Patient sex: M
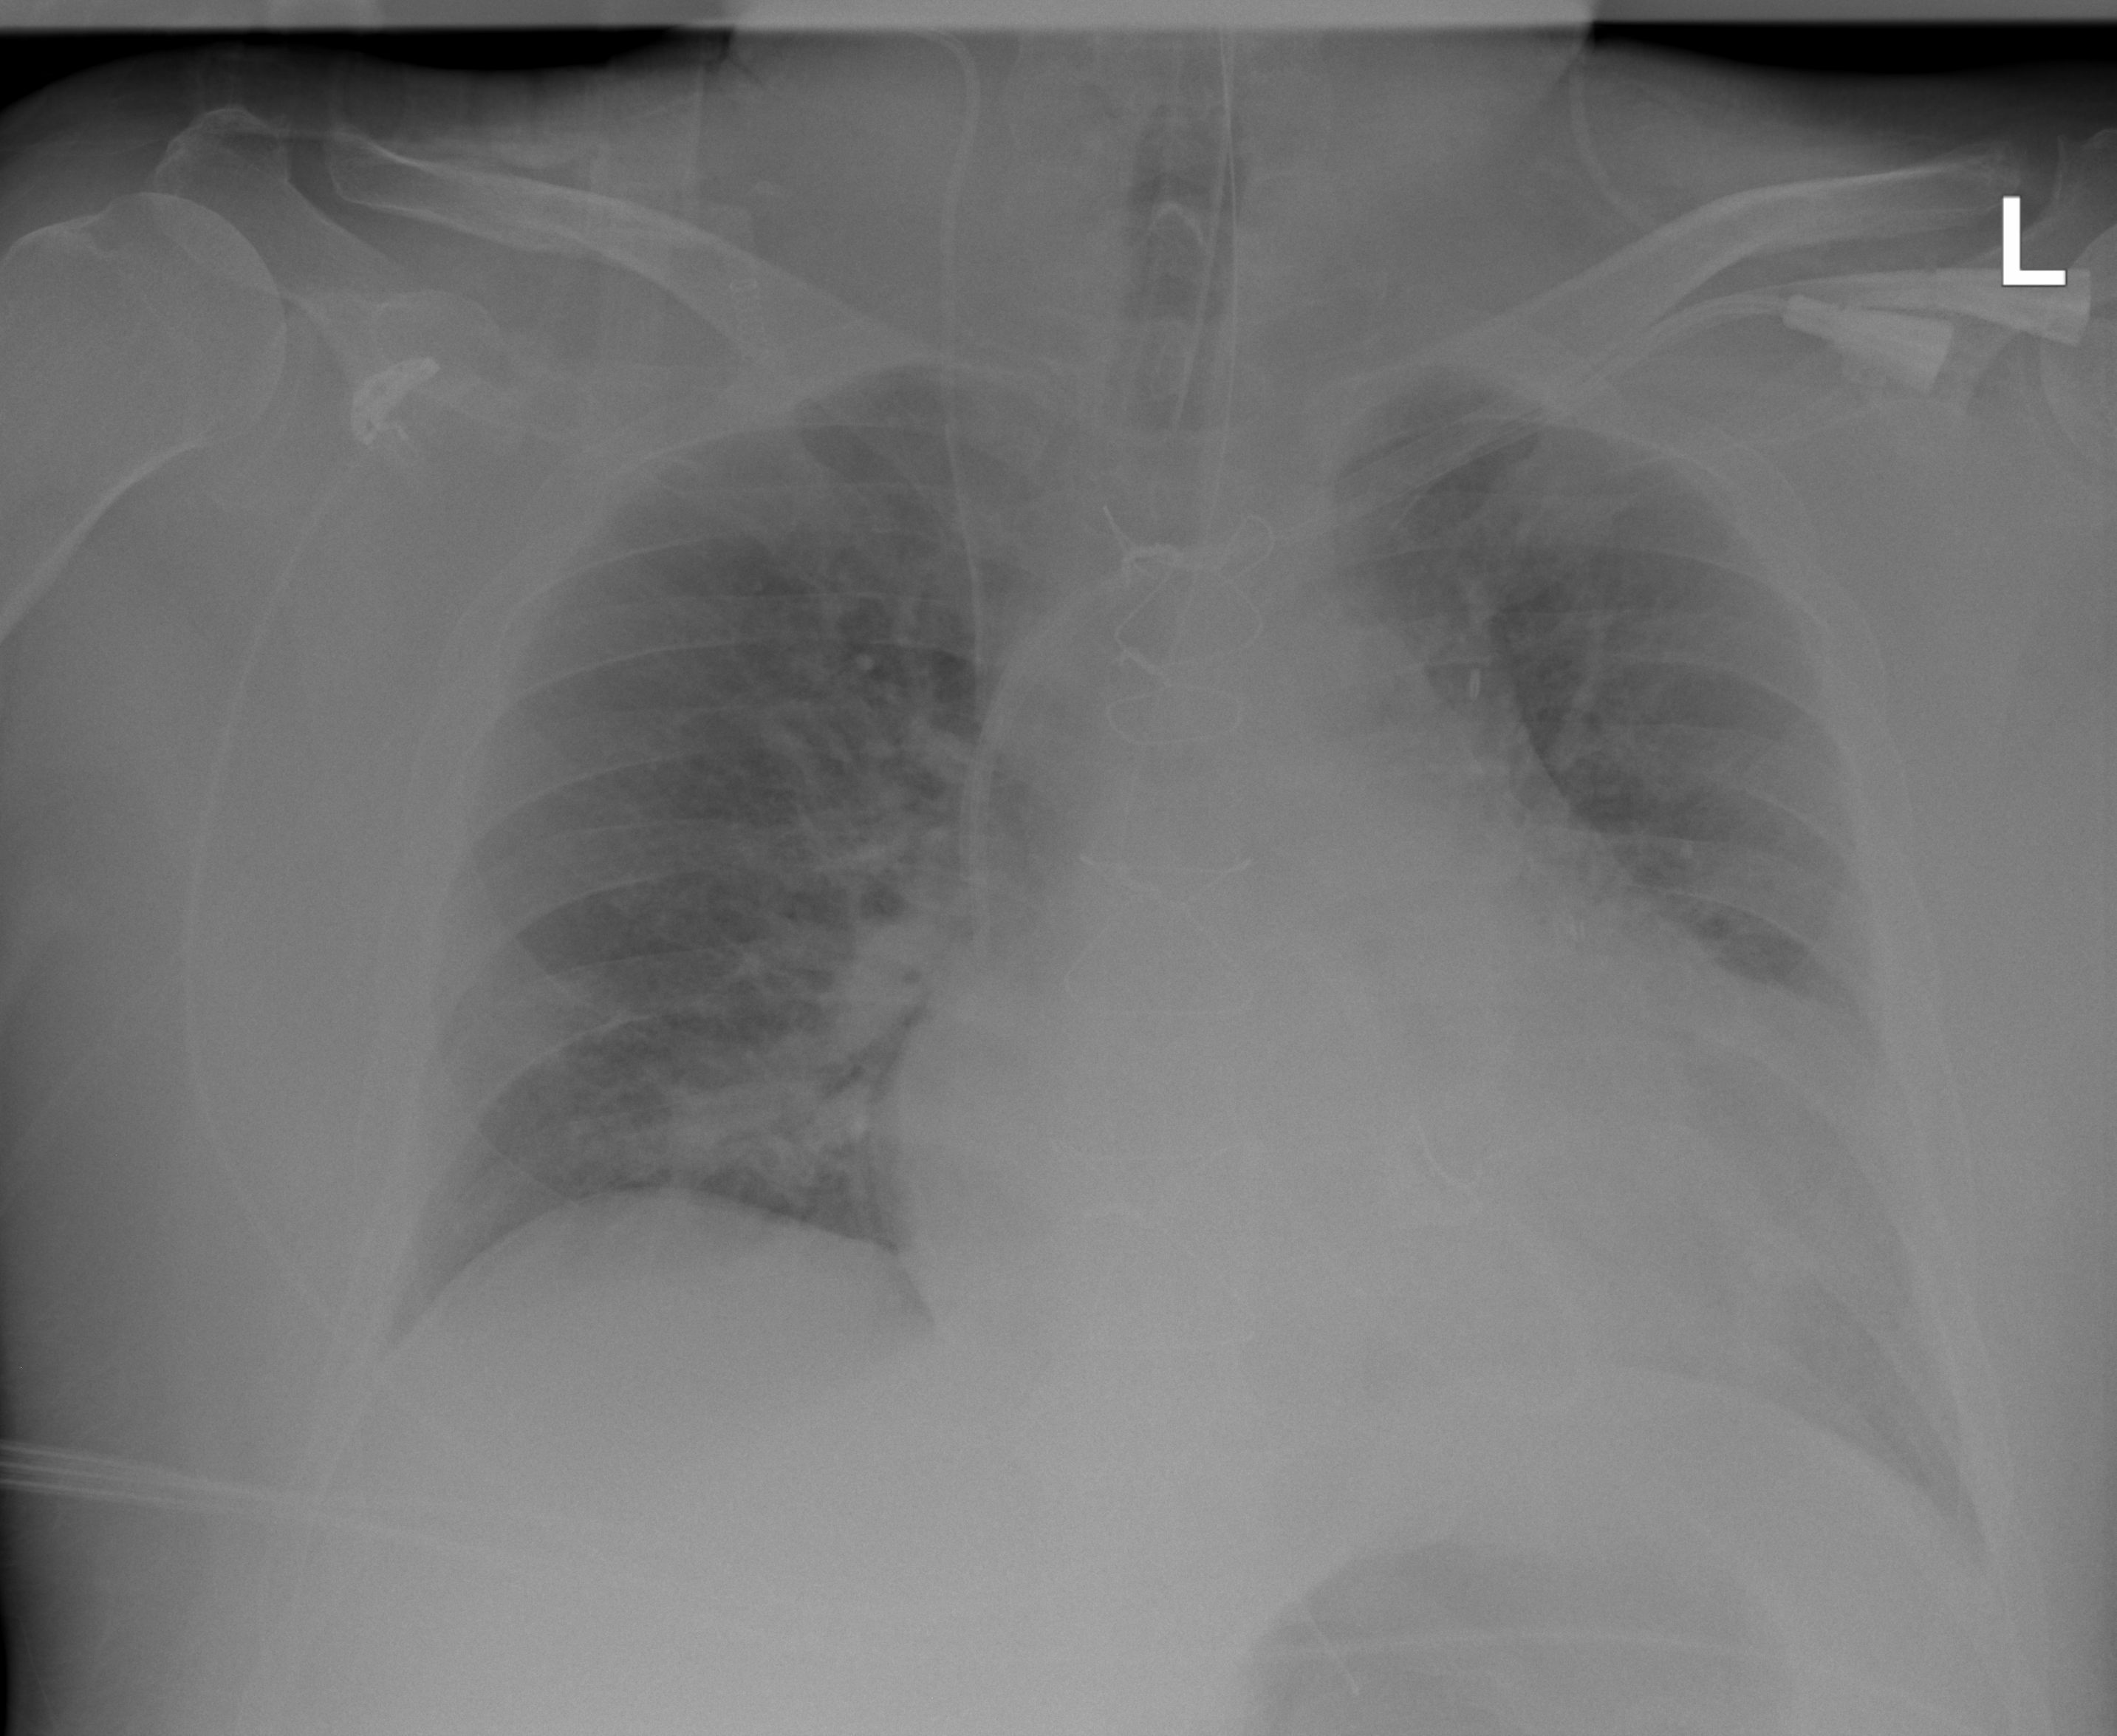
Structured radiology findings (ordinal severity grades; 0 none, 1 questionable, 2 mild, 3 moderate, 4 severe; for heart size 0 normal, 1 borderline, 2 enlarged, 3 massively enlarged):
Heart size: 2
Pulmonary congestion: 1
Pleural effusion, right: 0
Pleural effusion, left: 0
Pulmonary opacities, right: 0
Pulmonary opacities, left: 0
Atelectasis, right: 2
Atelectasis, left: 0